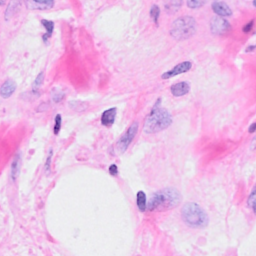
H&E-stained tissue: Breast